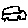
Label: car